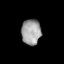
Tissue: lung
Cell type: Others
Senescence score: 0.1621
Nuclear area (px): 493
Mean DAPI intensity: 157.686